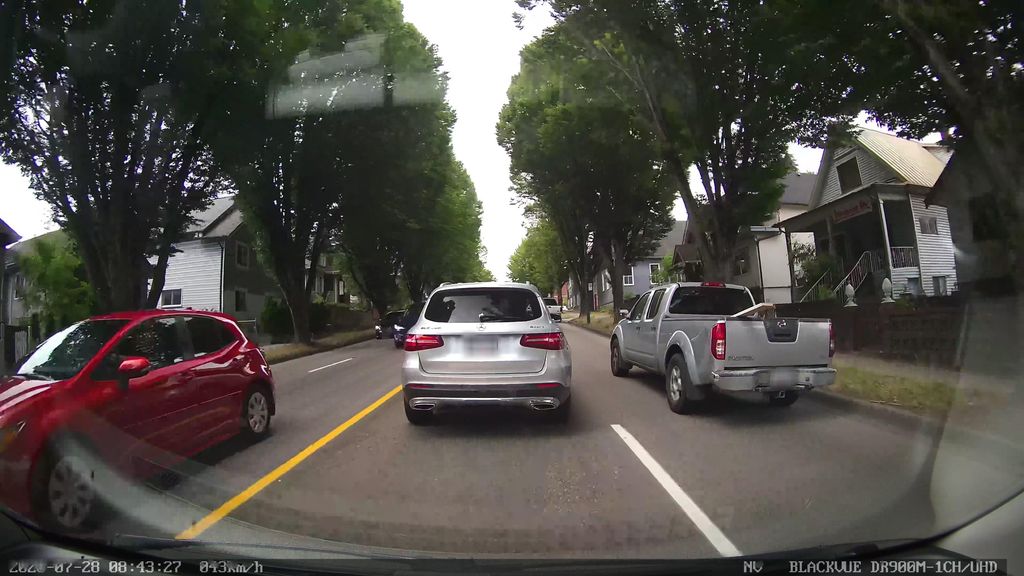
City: vancouver